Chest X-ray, PA view. Patient: 57 years old, sex M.
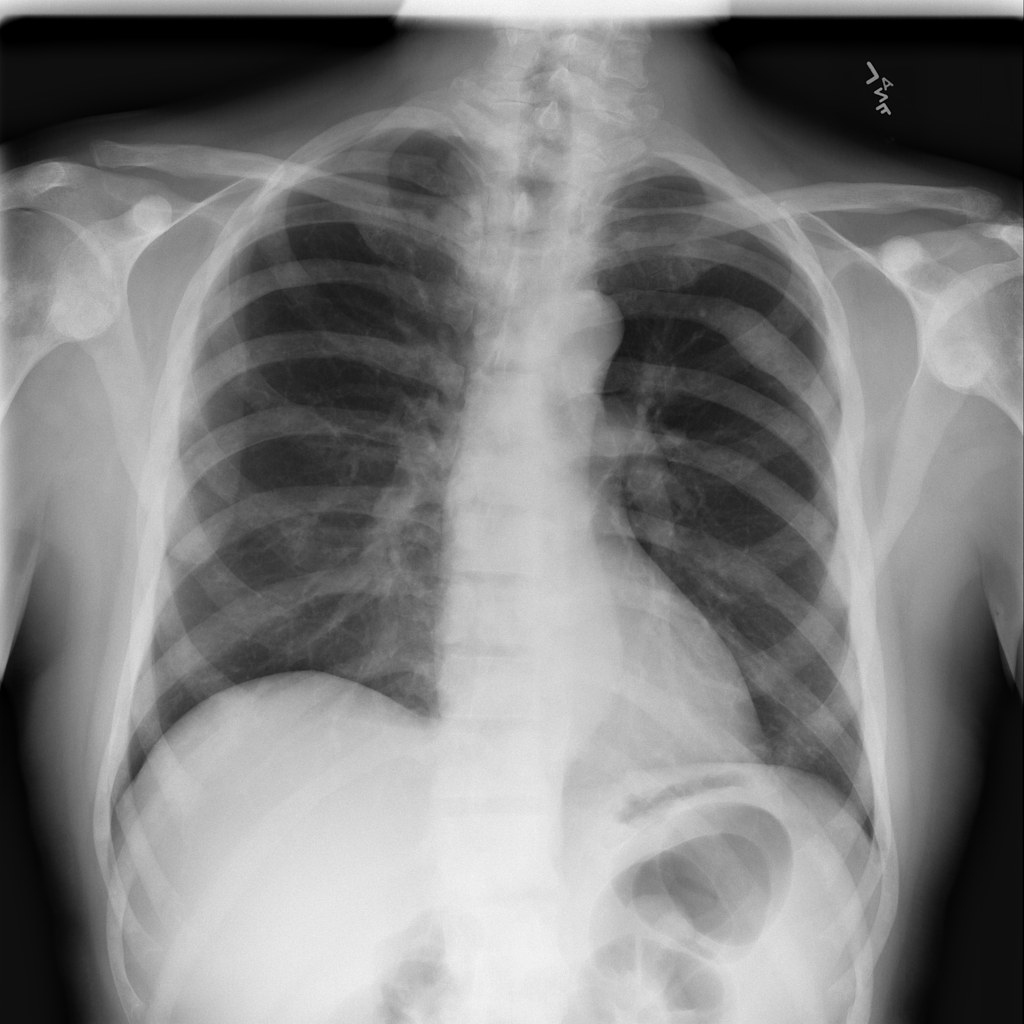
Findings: Effusion